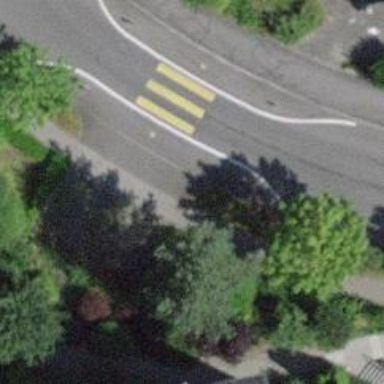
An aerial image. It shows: Kerb serving as barrier.